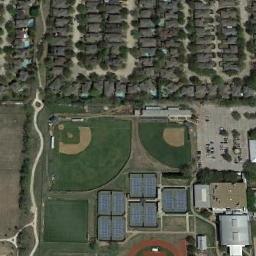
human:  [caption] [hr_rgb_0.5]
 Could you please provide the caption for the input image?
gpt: Two baseball diamonds are surrounded by many buildings .

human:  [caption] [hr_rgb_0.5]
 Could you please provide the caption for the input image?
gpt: There is a railway near the baseball field .

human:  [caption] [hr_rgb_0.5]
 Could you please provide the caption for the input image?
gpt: Two baseball diamonds of different sizes next to some badminton courts and the residential area beside .

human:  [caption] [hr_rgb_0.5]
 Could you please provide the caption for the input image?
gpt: There are two baseball diamonds in the grass surrounded by the parking lot, Houses, Playground and roads .

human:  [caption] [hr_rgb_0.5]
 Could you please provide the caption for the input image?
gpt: Many buildings are next to  the two baseball diamonds .